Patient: sex F, age 61
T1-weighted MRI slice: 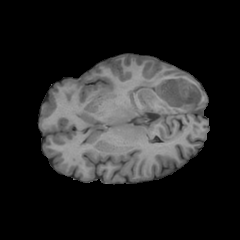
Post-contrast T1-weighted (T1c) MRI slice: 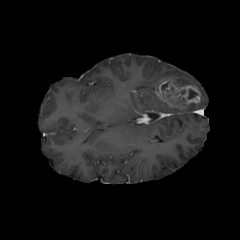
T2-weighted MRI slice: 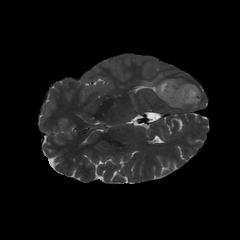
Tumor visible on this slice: yes
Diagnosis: Glioblastoma, IDH-wildtype
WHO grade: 4